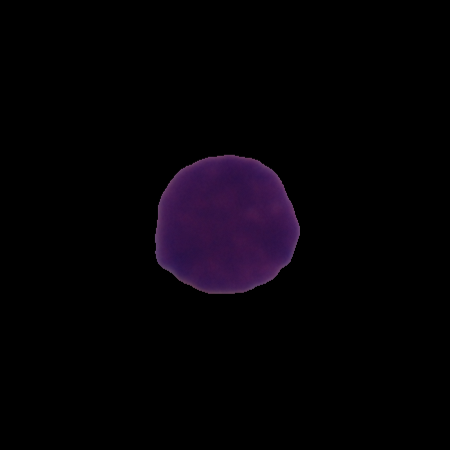
Label: healthy